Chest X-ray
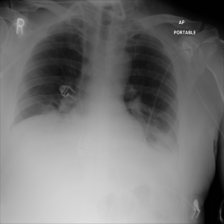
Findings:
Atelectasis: positive
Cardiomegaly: negative
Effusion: positive
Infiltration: negative
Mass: negative
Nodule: negative
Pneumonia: negative
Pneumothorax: negative
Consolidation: negative
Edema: negative
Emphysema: negative
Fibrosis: negative
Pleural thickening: negative
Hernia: negative